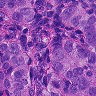
Metastatic tissue present: yes